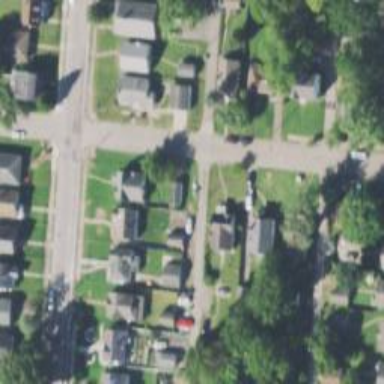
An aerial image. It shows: Alleyway designated as service road.